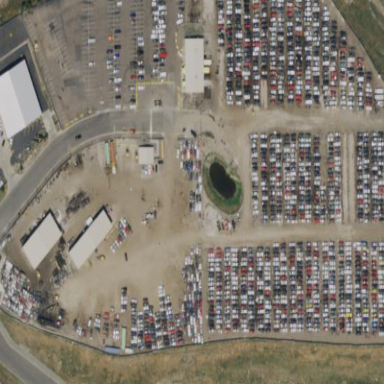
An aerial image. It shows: Scrap yard located in industrial area.